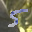
Label: 5